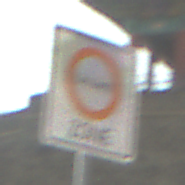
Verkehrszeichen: BeginnUmweltzone
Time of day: MorningAfternoon
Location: Outdoor (Suburban)
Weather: Clear
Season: NotSpecified
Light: Natural